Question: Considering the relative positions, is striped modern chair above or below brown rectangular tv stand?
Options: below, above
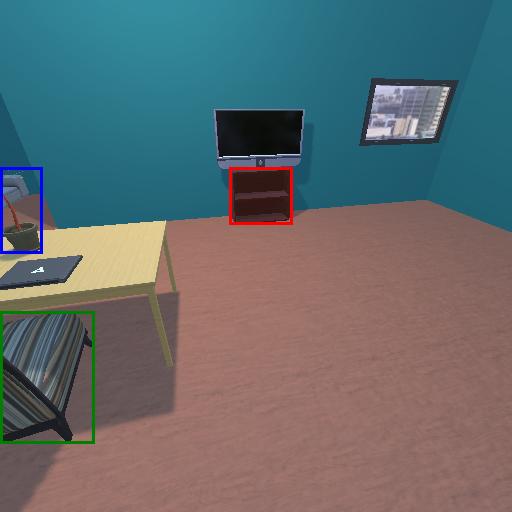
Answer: below